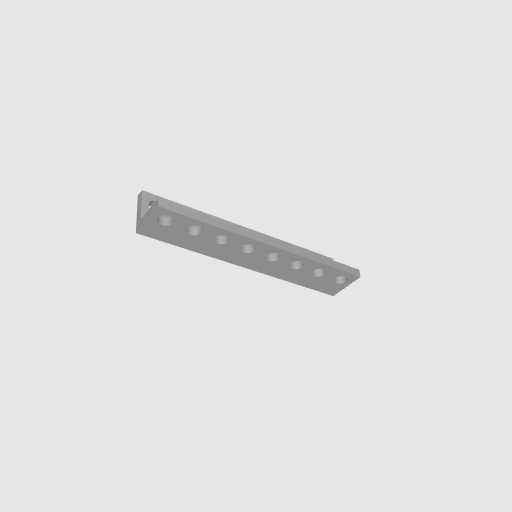
Part: LBeam8H